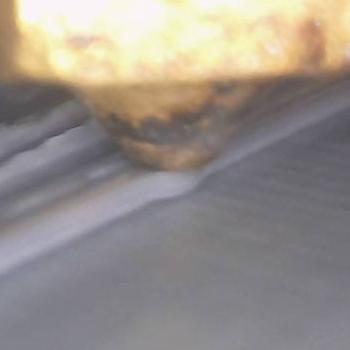
Flow rate: 224%